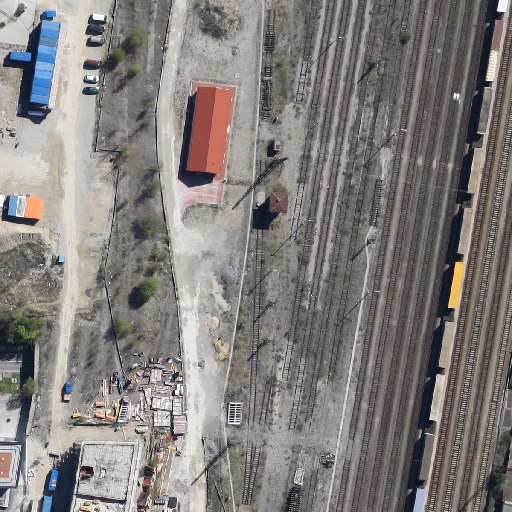
Referring expression: bikeway